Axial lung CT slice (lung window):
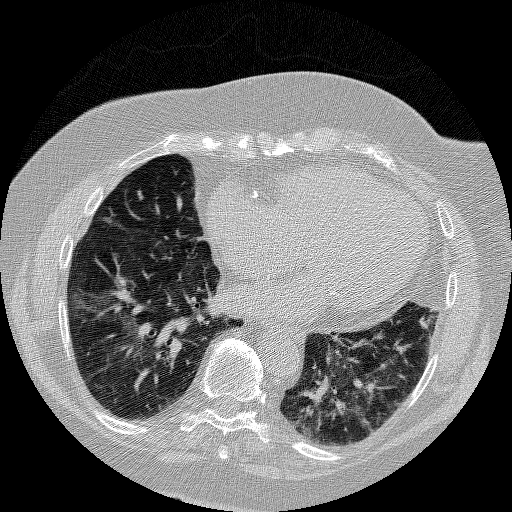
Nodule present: no